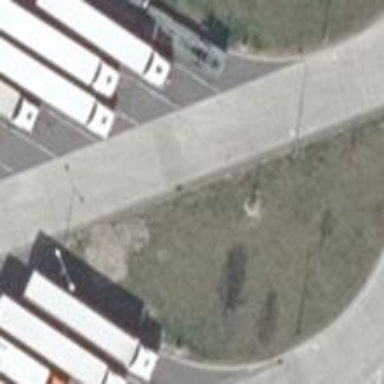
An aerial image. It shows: Asphalt parking aisle off service road.